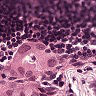
Metastatic tissue present: yes